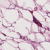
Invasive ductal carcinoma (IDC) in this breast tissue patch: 0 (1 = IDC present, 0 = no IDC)